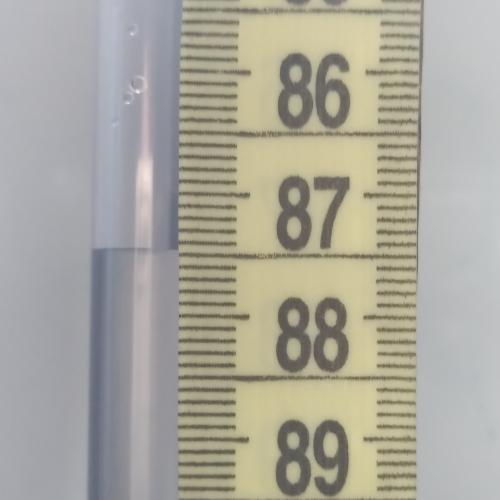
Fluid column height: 87.5 cm